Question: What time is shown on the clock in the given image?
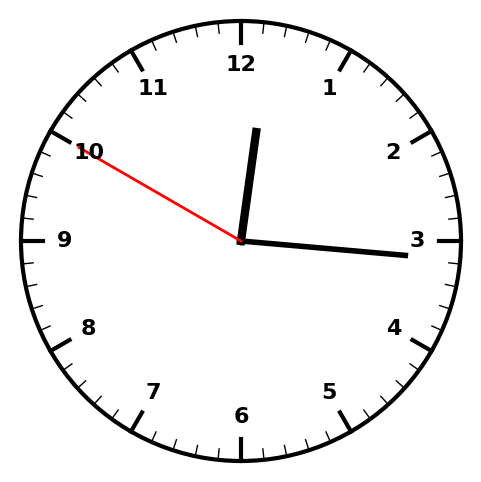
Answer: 12:15:50